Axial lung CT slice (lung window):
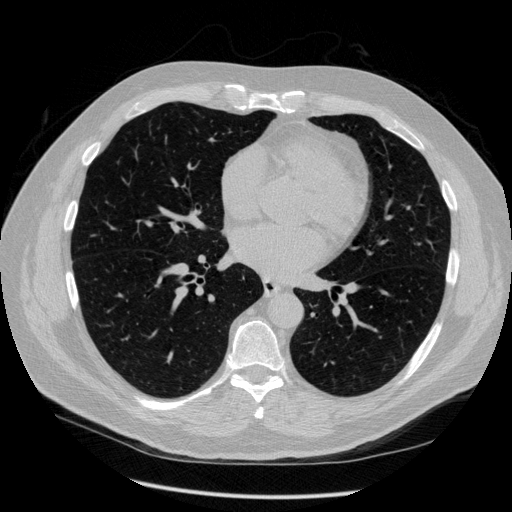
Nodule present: no